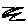
Label: zigzag